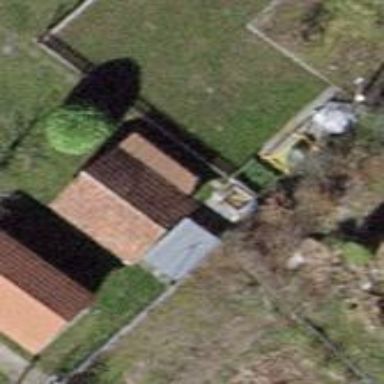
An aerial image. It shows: Hut.